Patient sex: F
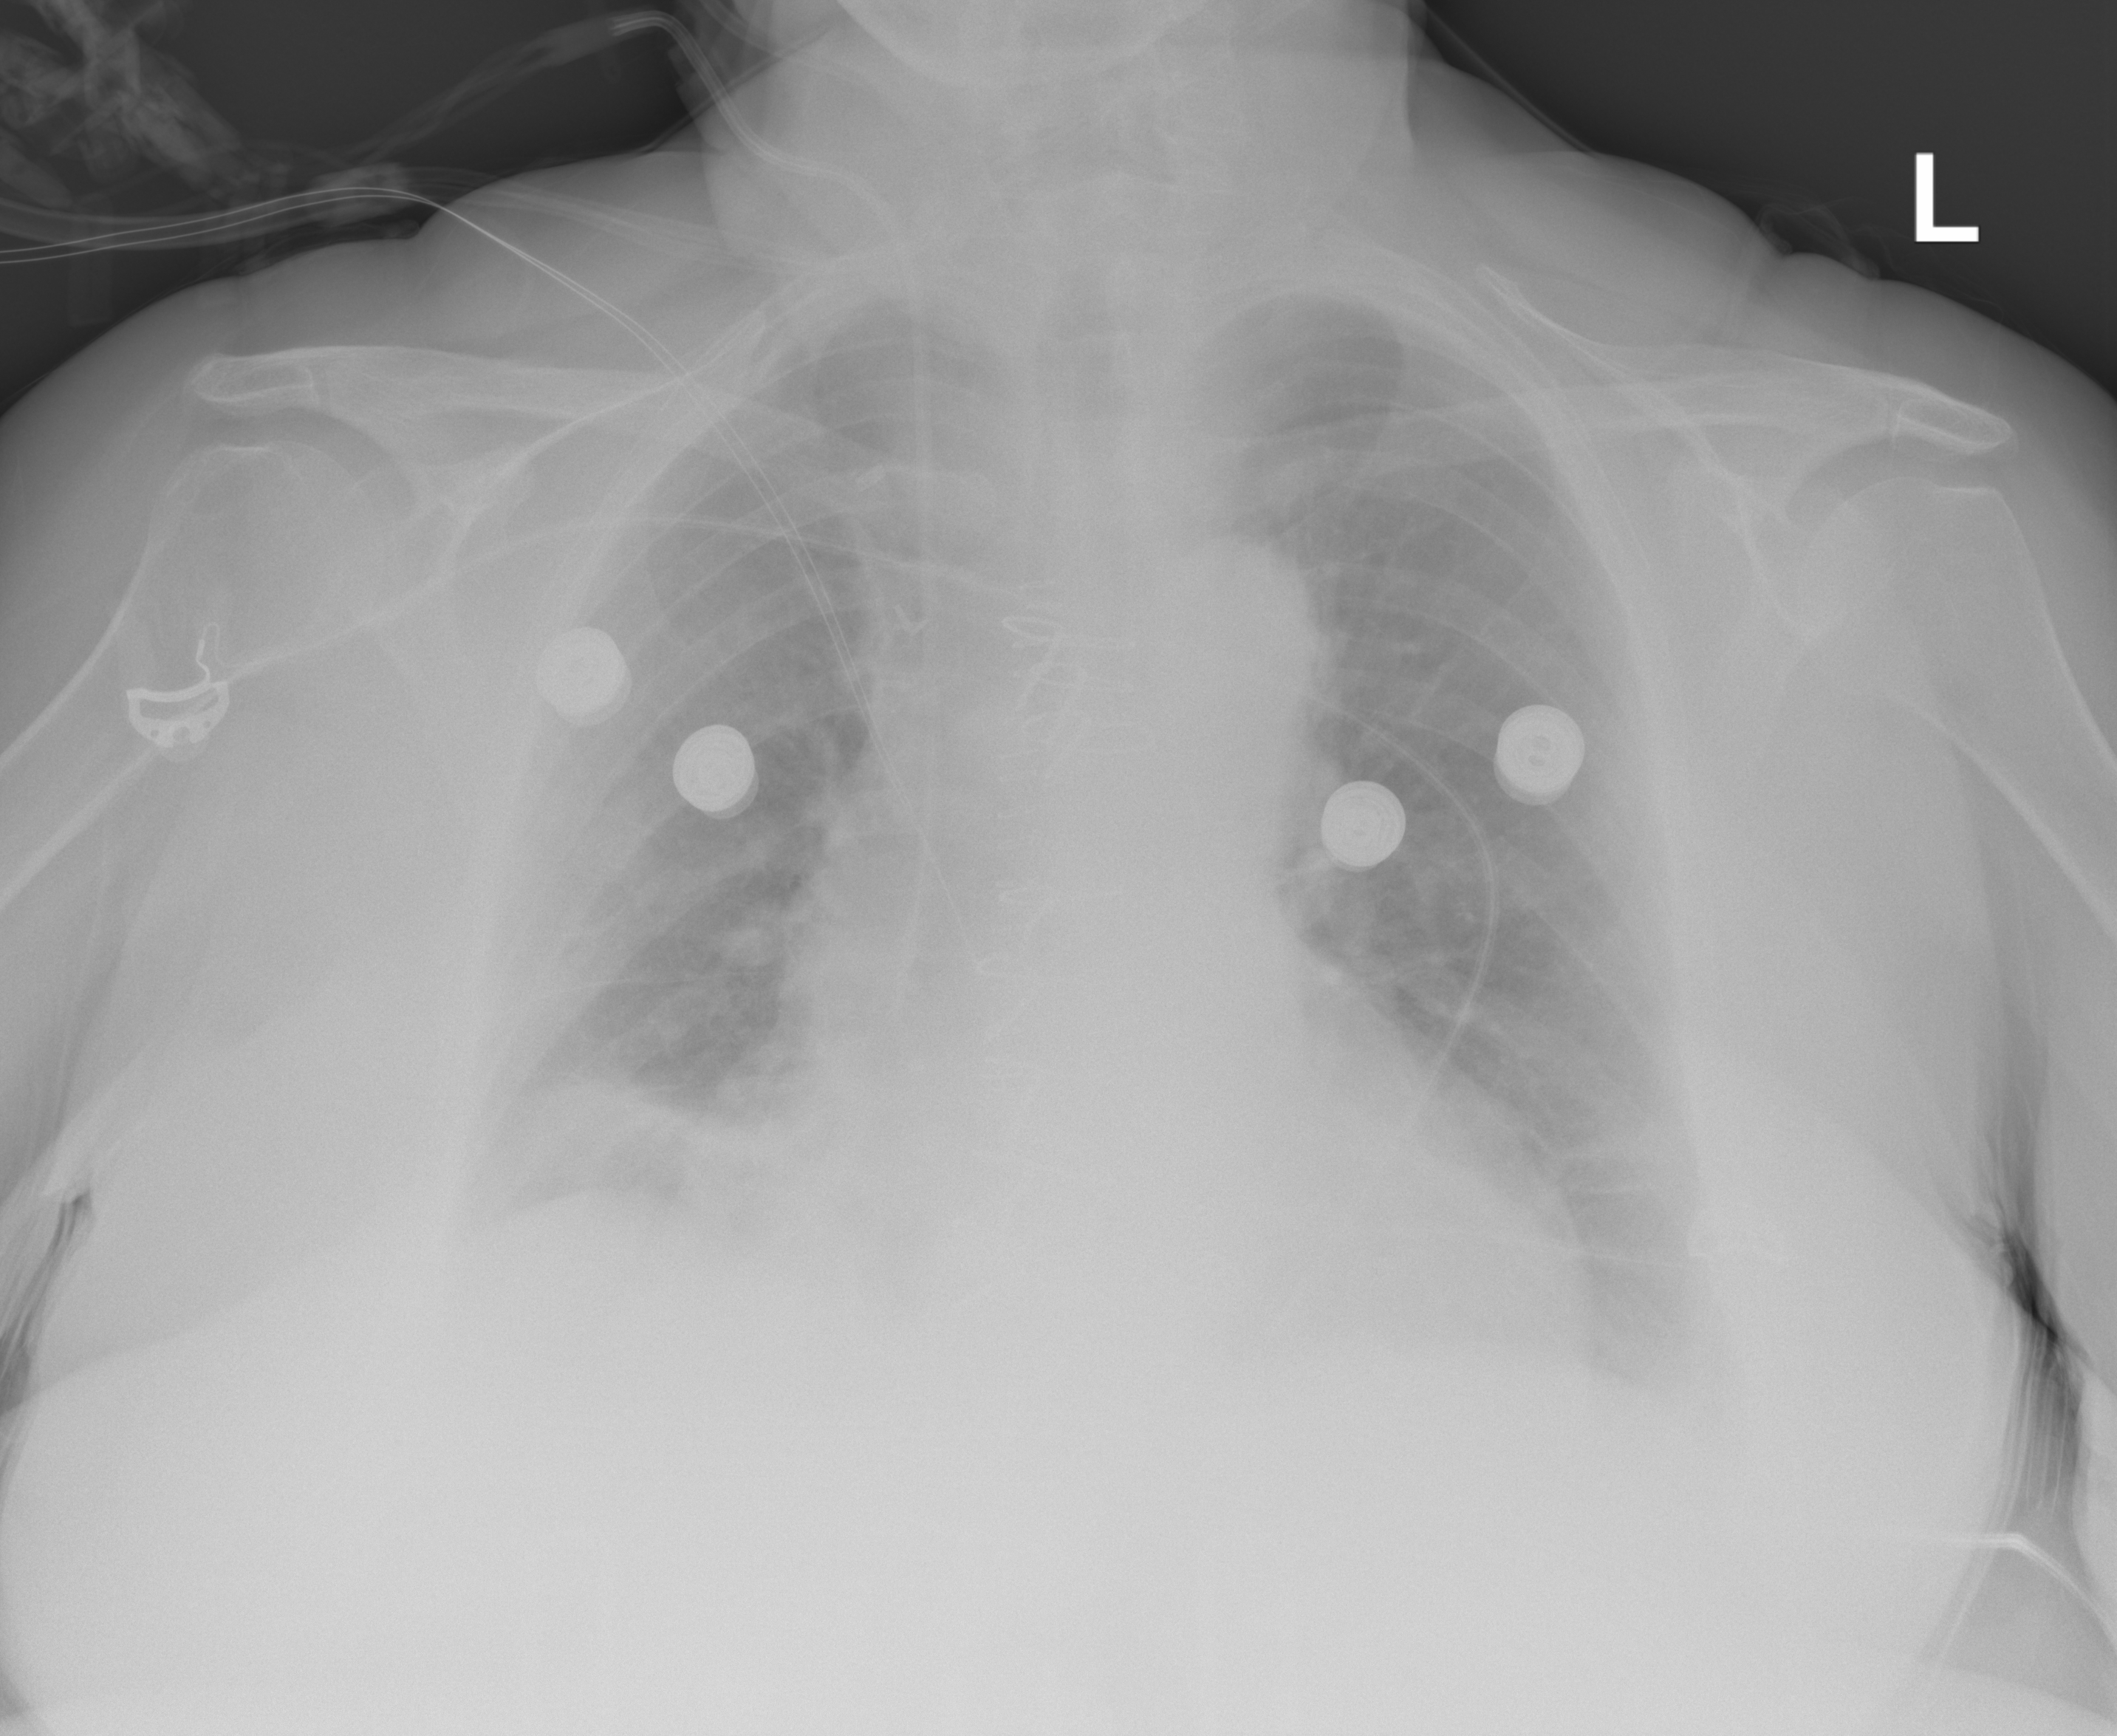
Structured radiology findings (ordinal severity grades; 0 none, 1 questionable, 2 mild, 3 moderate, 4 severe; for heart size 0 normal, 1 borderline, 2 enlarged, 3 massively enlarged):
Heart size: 3
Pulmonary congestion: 2
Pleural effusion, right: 2
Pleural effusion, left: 2
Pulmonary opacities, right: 0
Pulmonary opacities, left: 0
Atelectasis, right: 2
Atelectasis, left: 2